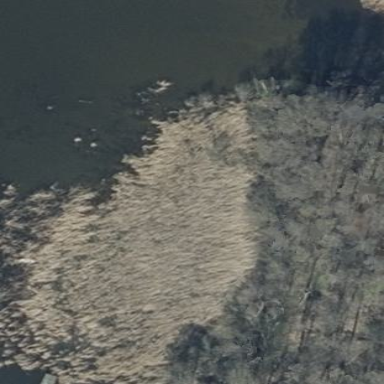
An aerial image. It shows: Reedbed in wetland area.